Question: I'm adding a captcha dialog box to an Android app and am having difficulty getting it to size correctly. The captcha image is 120x50 and I want it to be scaled up to fit the width of the dialog box. With my current XML it fits the width, but covers up the buttons below.

My XML file:
'''
<?xml version="1.0" encoding="utf-8"?>
<LinearLayout xmlns:android="http://schemas.android.com/apk/res/android"
android:orientation="vertical"
android:layout_width="match_parent"
android:layout_height="match_parent">
<LinearLayout android:layout_width="match_parent"
android:layout_height="wrap_content">
<ImageView android:layout_width="fill_parent"
android:layout_gravity="center"
android:id="@+id/captchaImage"
android:adjustViewBounds="true"
android:scaleType="fitXY"
android:layout_height="fill_parent"/>
</LinearLayout>
<EditText android:layout_width="fill_parent"
android:id="@+id/captchaText"
android:layout_height="wrap_content"/>
<LinearLayout android:layout_width="match_parent"
android:orientation="horizontal"
android:layout_height="wrap_content">
<TableLayout android:layout_width="0dp"
android:layout_weight="0.5"
android:layout_height="wrap_content">
<Button android:layout_width="fill_parent"
android:text="Cancel"
android:id="@+id/cancelCaptcha"
android:layout_height="wrap_content"/>
</TableLayout>
<TableLayout android:layout_width="0dp"
android:layout_weight="0.5"
android:layout_height="wrap_content">
<Button android:layout_width="fill_parent"
android:text="Submit"
android:id="@+id/submitCaptcha"
android:layout_height="wrap_content"/>
</TableLayout>
</LinearLayout>
</LinearLayout>
'''
Any idea how I can get the 120x50 image to scale to the width of the dialog box without covering anything below it?
Thanks in advance,
MrGrinst
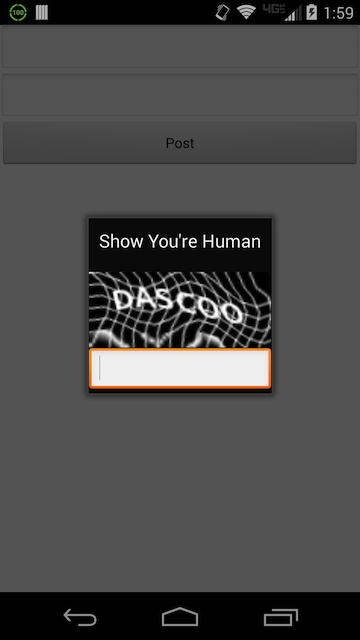
Answer: You don't need to wrap every View in another 'LinearLayout' or 'TableLayout', and you can take advantage of weights to let them size themselves. Give this a shot:
'''
<LinearLayout xmlns:android="http://schemas.android.com/apk/res/android"
android:layout_width="match_parent"
android:layout_height="match_parent"
android:orientation="vertical" >
<ImageView android:id="@+id/captchaImage"
android:layout_width="match_parent"
android:layout_height="0dp"
android:layout_weight="1"
android:adjustViewBounds="true"
android:scaleType="fitXY" />
<EditText android:id="@+id/captchaText"
android:layout_width="match_parent"
android:layout_height="wrap_content" />
<LinearLayout
android:layout_width="match_parent"
android:layout_height="wrap_content" >
<Button android:id="@+id/cancelCaptcha"
android:layout_width="0dp"
android:layout_weight="1"
android:layout_height="wrap_content"
android:text="Cancel" />
<Button android:id="@+id/submitCaptcha"
android:layout_width="0dp"
android:layout_weight="1"
android:layout_height="wrap_content"
android:text="Submit" />
</LinearLayout>
</LinearLayout>
'''